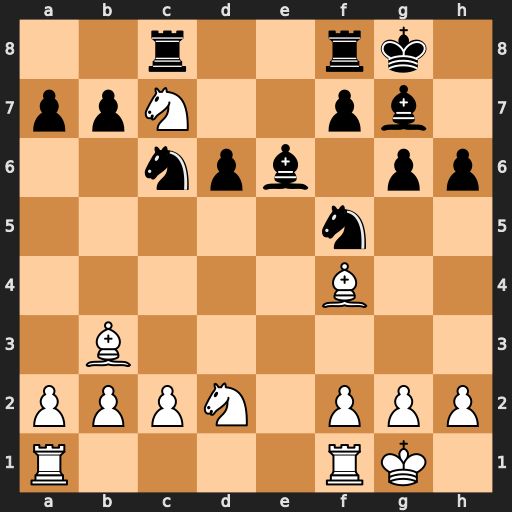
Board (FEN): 2r2rk1/ppN2pb1/2npb1pp/5n2/5B2/1B6/PPPN1PPP/R4RK1
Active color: w
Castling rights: -
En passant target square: -
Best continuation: Nxe6 fxe6 Bxe6+